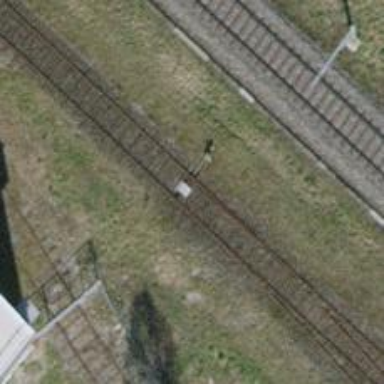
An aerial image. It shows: Railway switch.